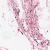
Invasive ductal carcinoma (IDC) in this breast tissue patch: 0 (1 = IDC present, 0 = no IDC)